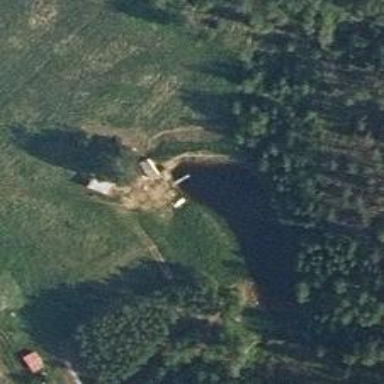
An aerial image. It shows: Serene pond surrounded by nature.